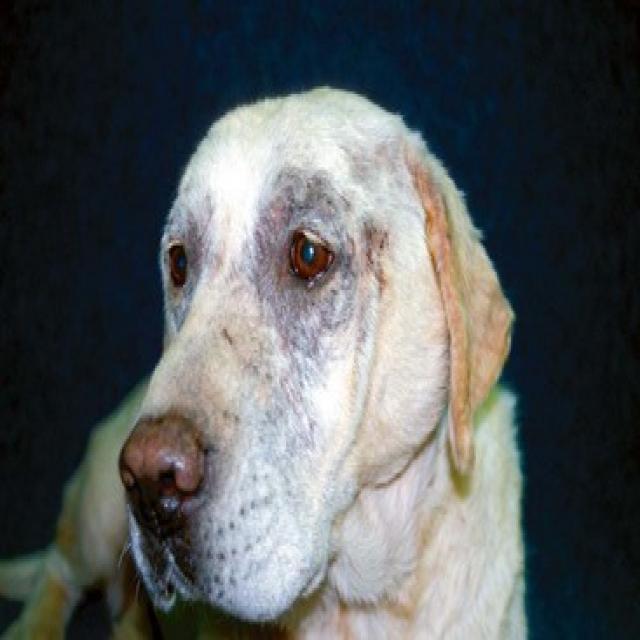
Canine hypersensitivity reaction — allergic skin response with urticaria, erythema, pruritus, and angioedema. May be food, environmental, or flea allergy related.